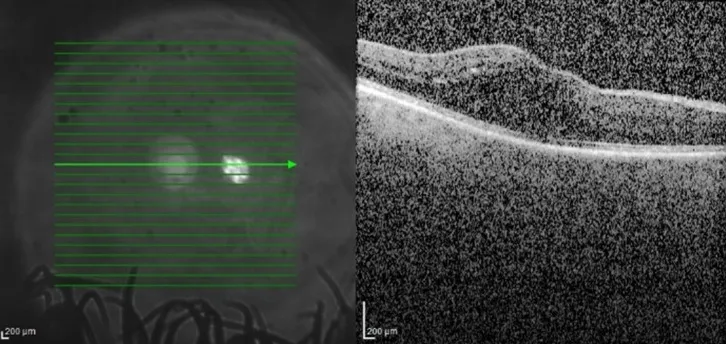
Right eye: optical coherence tomography, first day of examination.
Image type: ophthalmic_imaging (oct)